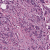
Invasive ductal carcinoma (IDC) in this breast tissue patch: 1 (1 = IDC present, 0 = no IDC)